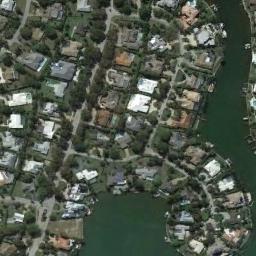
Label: dense_residential